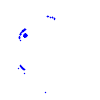
Particle: electron